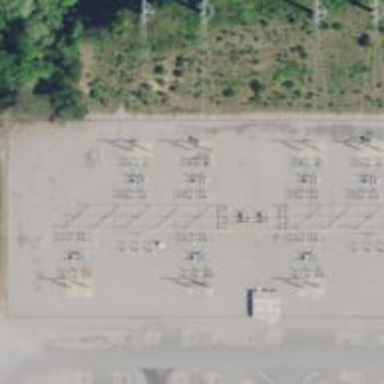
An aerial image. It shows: Switch for power supply.